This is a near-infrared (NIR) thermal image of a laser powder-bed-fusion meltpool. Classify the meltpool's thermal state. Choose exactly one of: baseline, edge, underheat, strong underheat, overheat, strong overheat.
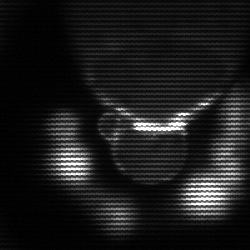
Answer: baseline